Field crop: maize
Growth stage: 2
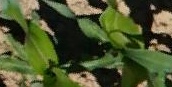
Species: maize